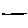
Label: line